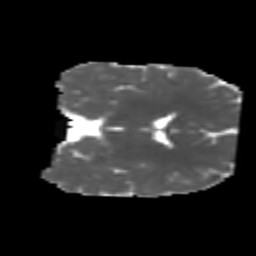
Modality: MD
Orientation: coronal
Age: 6
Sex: female
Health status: healthy